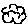
Label: cloud